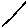
Label: line